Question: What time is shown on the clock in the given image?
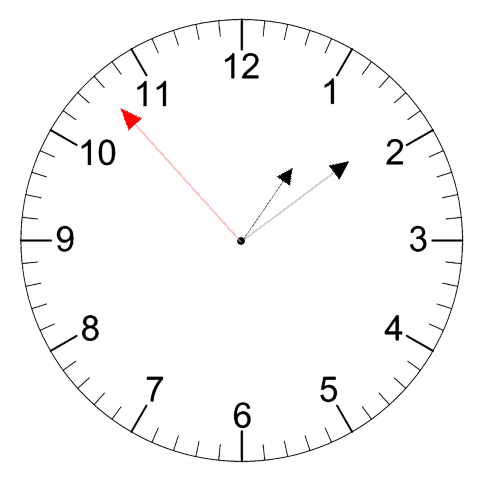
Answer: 01:08:53